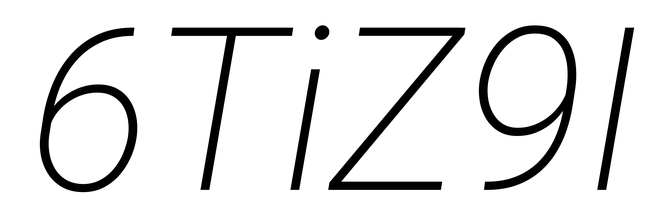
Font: Roboto-Italic_ExtraLight_Italic